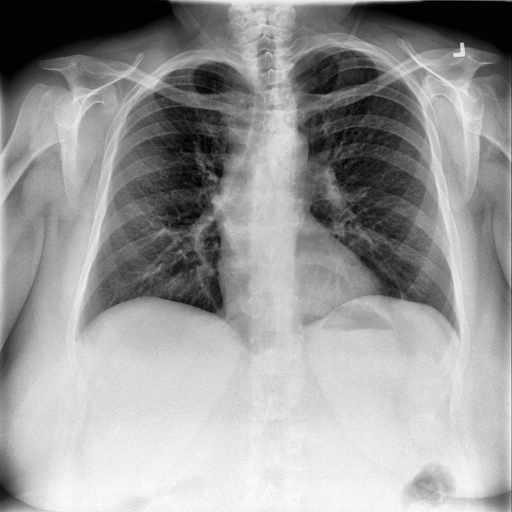
Finding: NORMAL